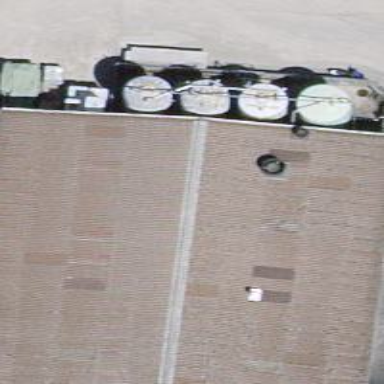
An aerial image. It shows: Group of garages.